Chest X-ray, PA view. Patient: 29 years old, sex F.
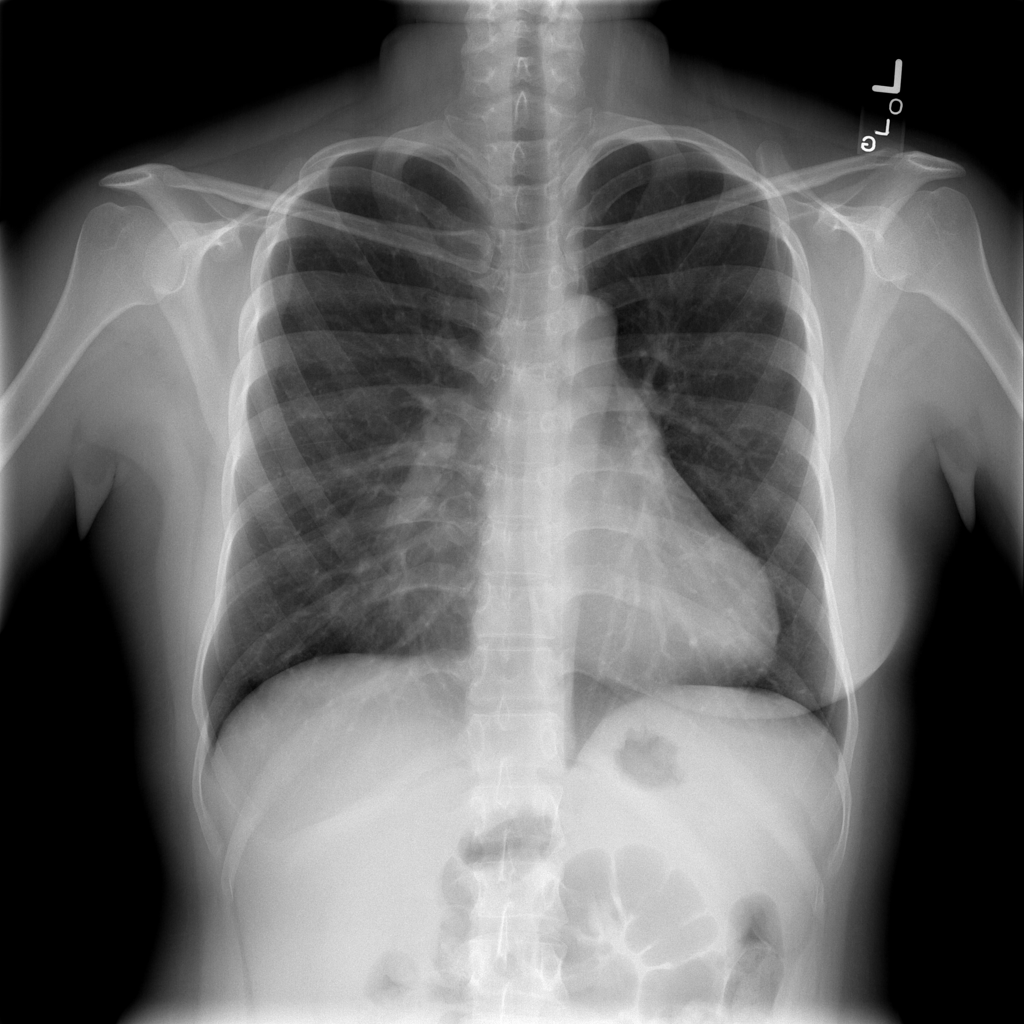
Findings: No Finding